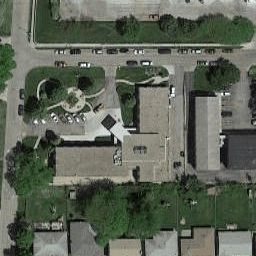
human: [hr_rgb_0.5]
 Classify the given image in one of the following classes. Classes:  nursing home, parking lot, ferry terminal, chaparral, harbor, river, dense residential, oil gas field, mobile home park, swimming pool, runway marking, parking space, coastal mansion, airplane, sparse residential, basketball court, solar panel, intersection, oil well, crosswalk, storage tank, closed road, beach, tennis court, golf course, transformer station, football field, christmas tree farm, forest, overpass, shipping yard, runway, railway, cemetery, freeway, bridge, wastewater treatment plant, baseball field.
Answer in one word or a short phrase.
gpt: nursing home